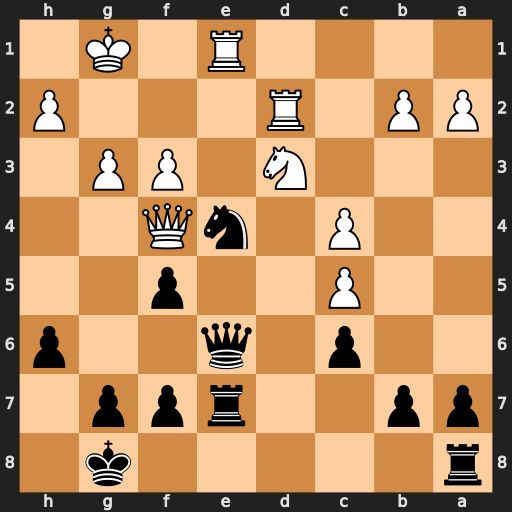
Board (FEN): r5k1/pp2rpp1/2p1q2p/2P2p2/2P1nQ2/3N1PP1/PP1R3P/4R1K1
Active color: b
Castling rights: -
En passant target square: -
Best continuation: g5 Qe3 Nxd2